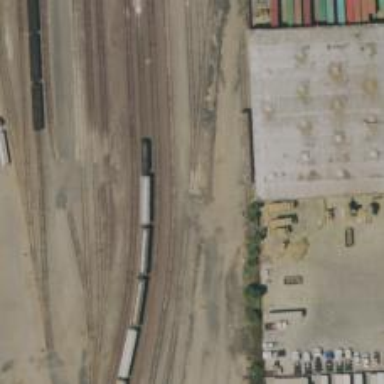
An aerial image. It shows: Railway yard in service.